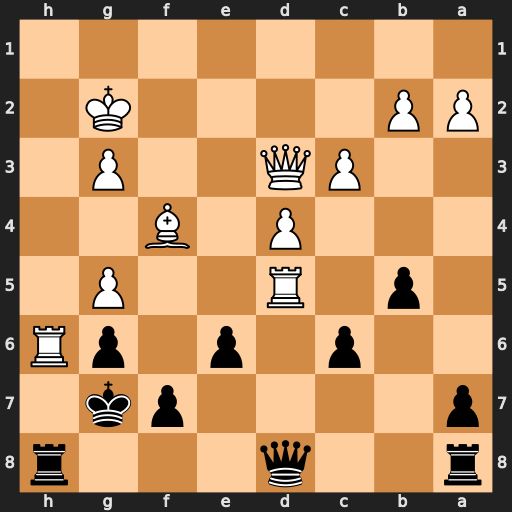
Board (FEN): r2q3r/p4pk1/2p1p1pR/1p1R2P1/3P1B2/2PQ2P1/PP4K1/8
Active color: b
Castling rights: -
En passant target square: -
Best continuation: Qxd5+ Kg1 Rxh6